Interaction volume radius: 5 \u00c5
Interaction volume height: 10 \u00c5
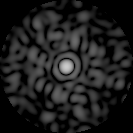
Disorder parameter: 0.8219